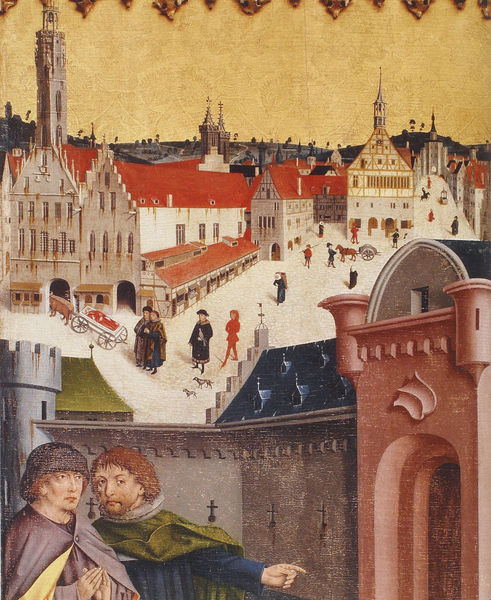
Titel: Rothenburg o.d. Tauber, Stadtpfarrkirche St. Jakob, Hochaltar
Standort: Rothenburg, Jakobskirche (EU - D - Sachsen-Anhalt)
Schlagwörter: berg, blau, himmel, gelb, grün, menschen, stadt, braun, fenster, grau, männer, dach, haus, hund, hunde, rot, gespräch, malerei, bart, mütze, spitze, häuser, kirche, mantel, gotik, esel, handel, pferd, turm, bogen, italien, dächer, mauer, kutsche, markt, platz, rad, wagen, tor, kirchen, stadtansicht, burg, kreuz, dom, tore, stadttor, mittelalter, marktplatz, heimlich, gaukler, betend, bremen, bege, türne, nhäuser, dach haus